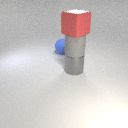
large blue rubber sphere to the left of large gray metal cylinder